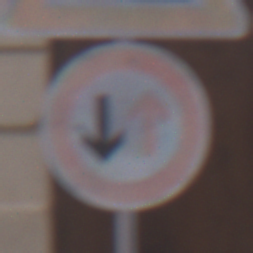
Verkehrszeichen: VorrangDesGegenverkehrs
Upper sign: Arbeitsstelle
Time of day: MorningAfternoon
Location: Outdoor (Urban)
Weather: PartlyCloudy
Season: NotSpecified
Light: Natural